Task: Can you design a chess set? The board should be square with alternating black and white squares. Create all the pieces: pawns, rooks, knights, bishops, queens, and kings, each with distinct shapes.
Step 4223:
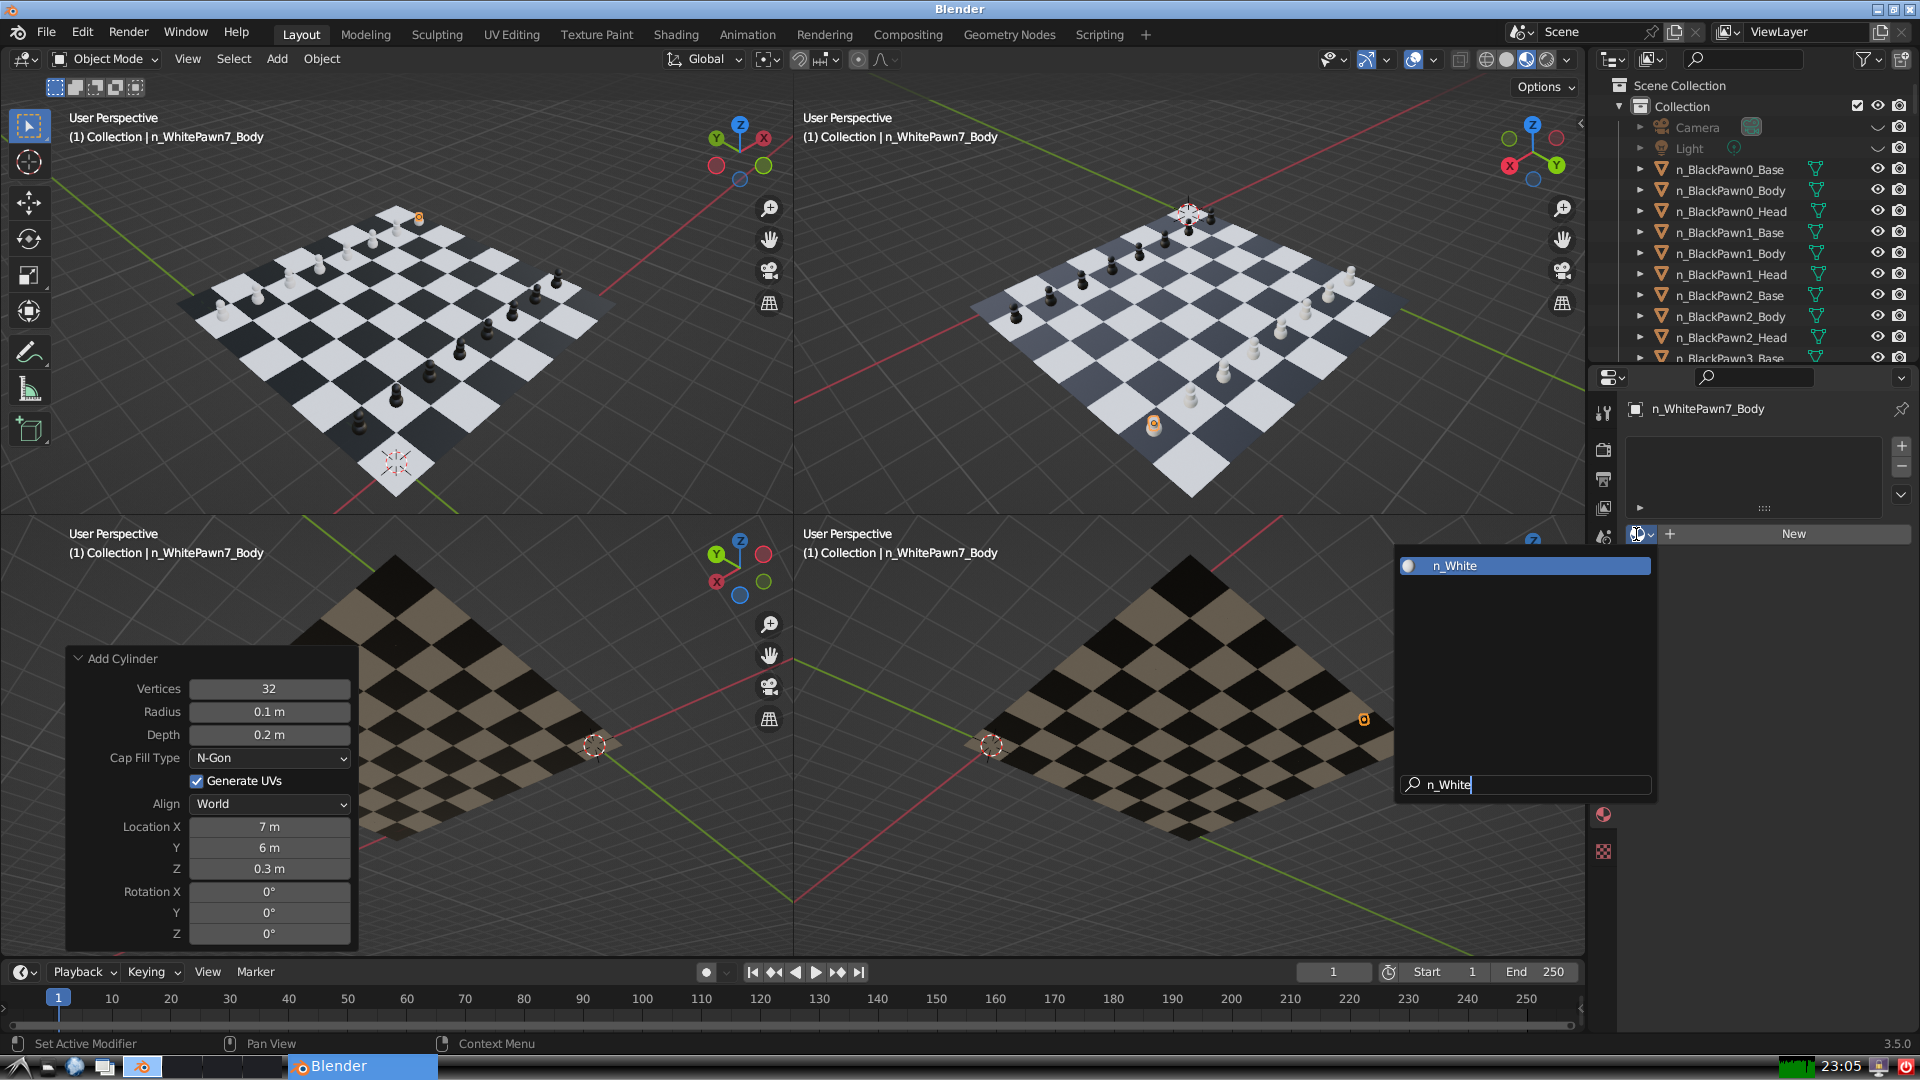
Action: {"key_press": ['Return']}